Field crop: tomato
Growth stage: 1
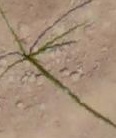
Species: cyperus